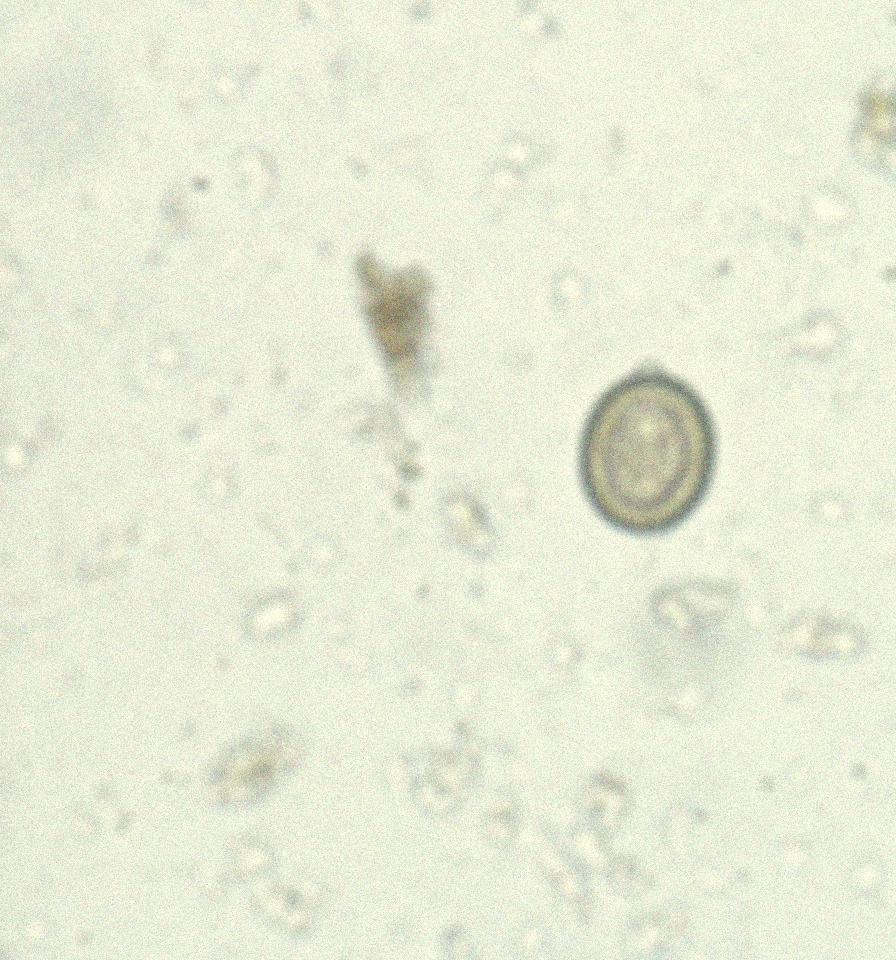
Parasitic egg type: Taenia spp. egg